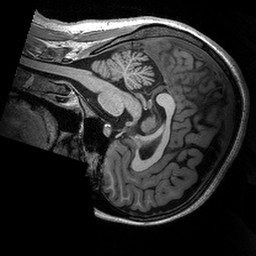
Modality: T1w
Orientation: sagittal
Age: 28
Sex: female
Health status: healthy
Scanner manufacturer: siemens
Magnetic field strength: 3 T
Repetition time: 2.53 s
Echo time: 0.00288 s